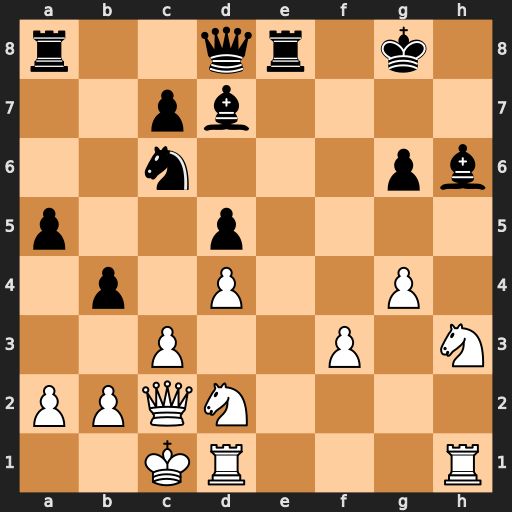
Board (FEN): r2qr1k1/2pb4/2n3pb/p2p4/1p1P2P1/2P2P1N/PPQN4/2KR3R
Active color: w
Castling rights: -
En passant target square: -
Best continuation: Qxg6+ Bg7 Ng5